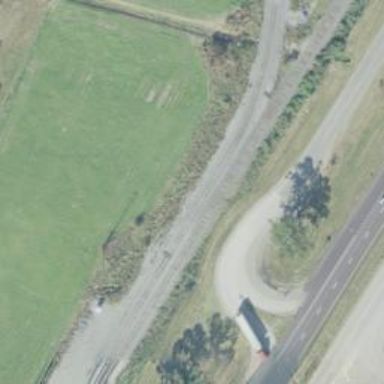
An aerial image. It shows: Trunk link highway.